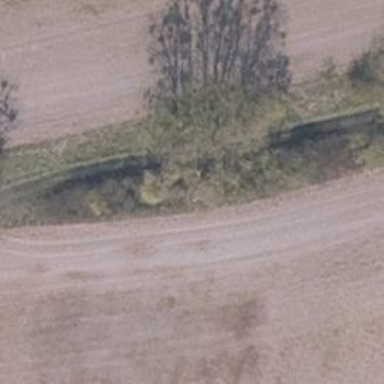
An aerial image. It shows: Row of trees in natural setting.